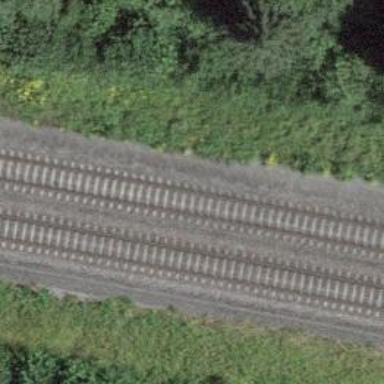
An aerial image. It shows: Single railway track with electrification through contact line.